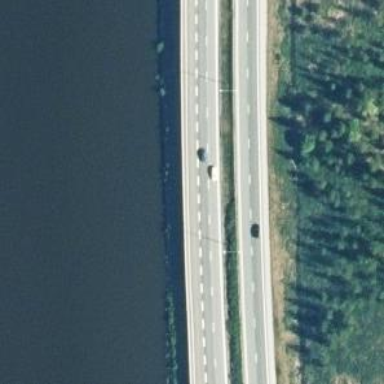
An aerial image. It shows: Asphalt motorway.